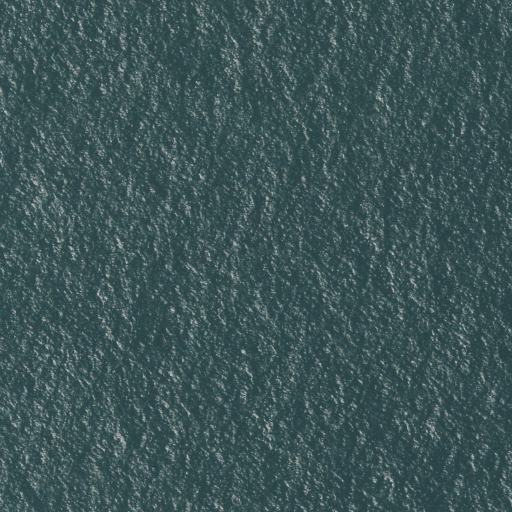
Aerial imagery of bar in California named Potatopatch Shoal containing only open water